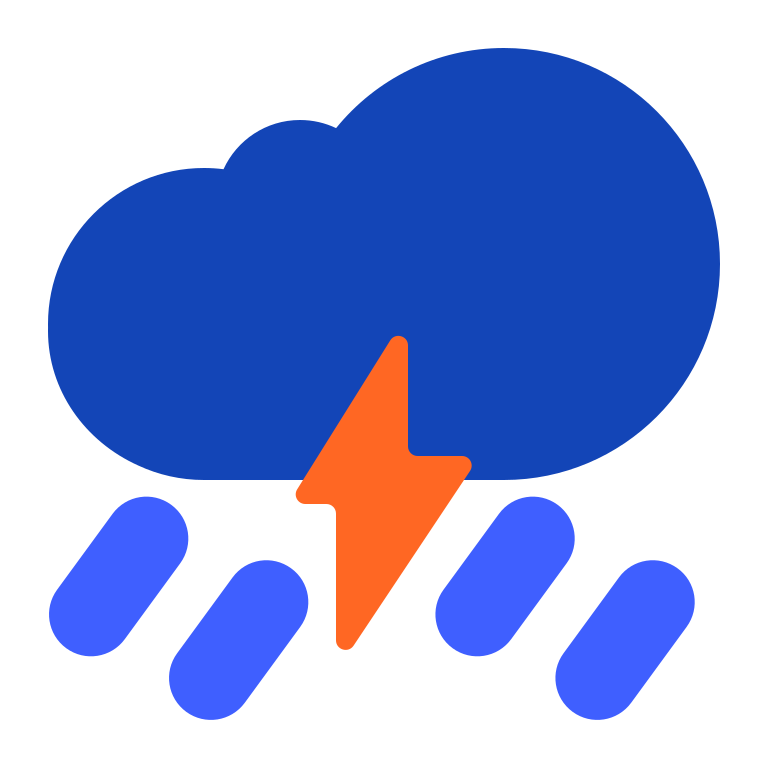
cloud with lightning and rain flat